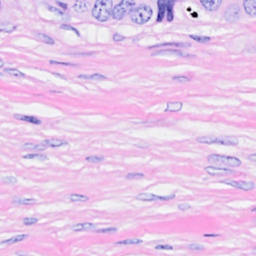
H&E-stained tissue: Breast